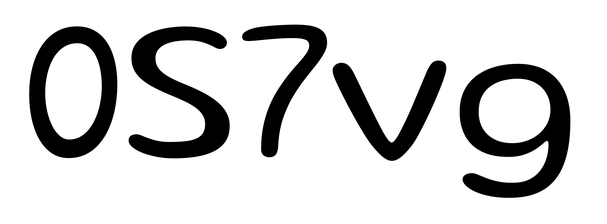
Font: Gluten_Light